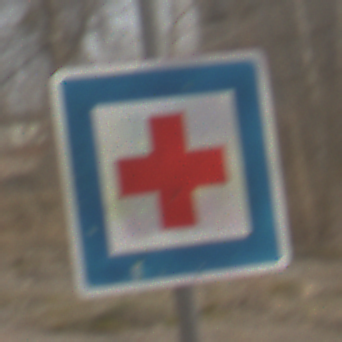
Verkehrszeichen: ErsteHilfe
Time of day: MorningAfternoon
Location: Outdoor (Nature)
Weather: PartlyCloudy
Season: Winter
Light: Natural